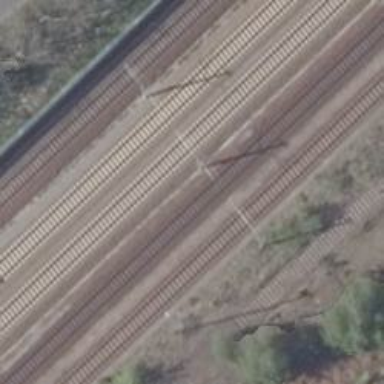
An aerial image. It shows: Milestone along the railway track with catenary mast.